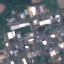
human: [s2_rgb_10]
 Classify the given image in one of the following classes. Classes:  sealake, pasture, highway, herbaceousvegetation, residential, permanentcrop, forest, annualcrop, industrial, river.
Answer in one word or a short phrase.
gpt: Industrial